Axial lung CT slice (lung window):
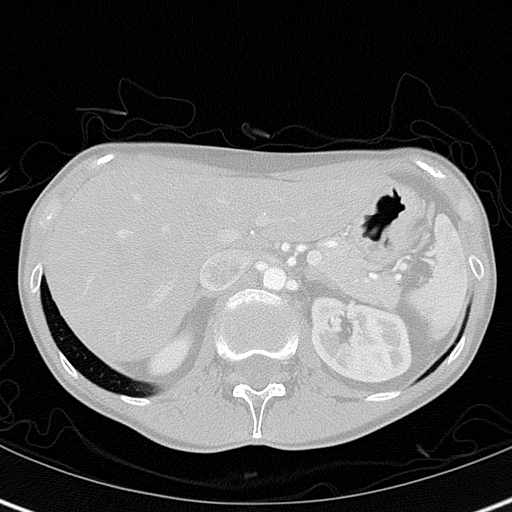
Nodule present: no